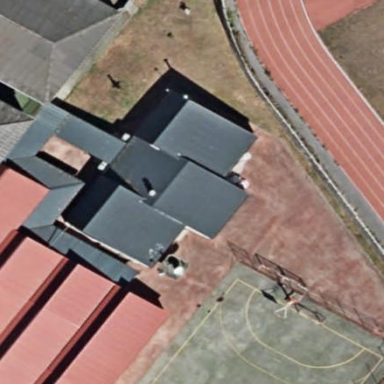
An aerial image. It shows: School building.